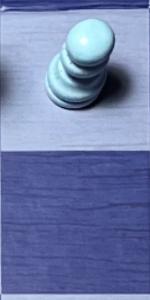
Label: Empty